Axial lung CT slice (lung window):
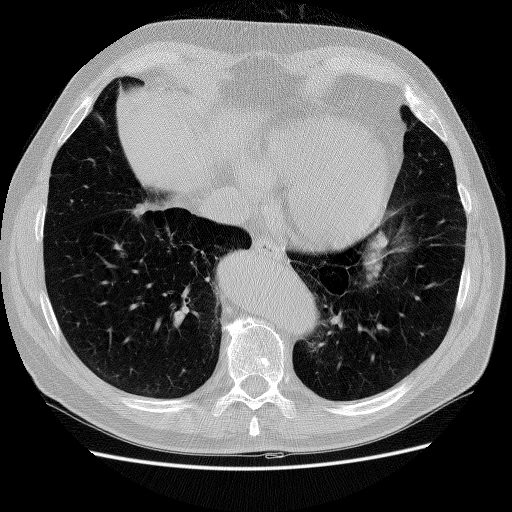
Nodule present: no